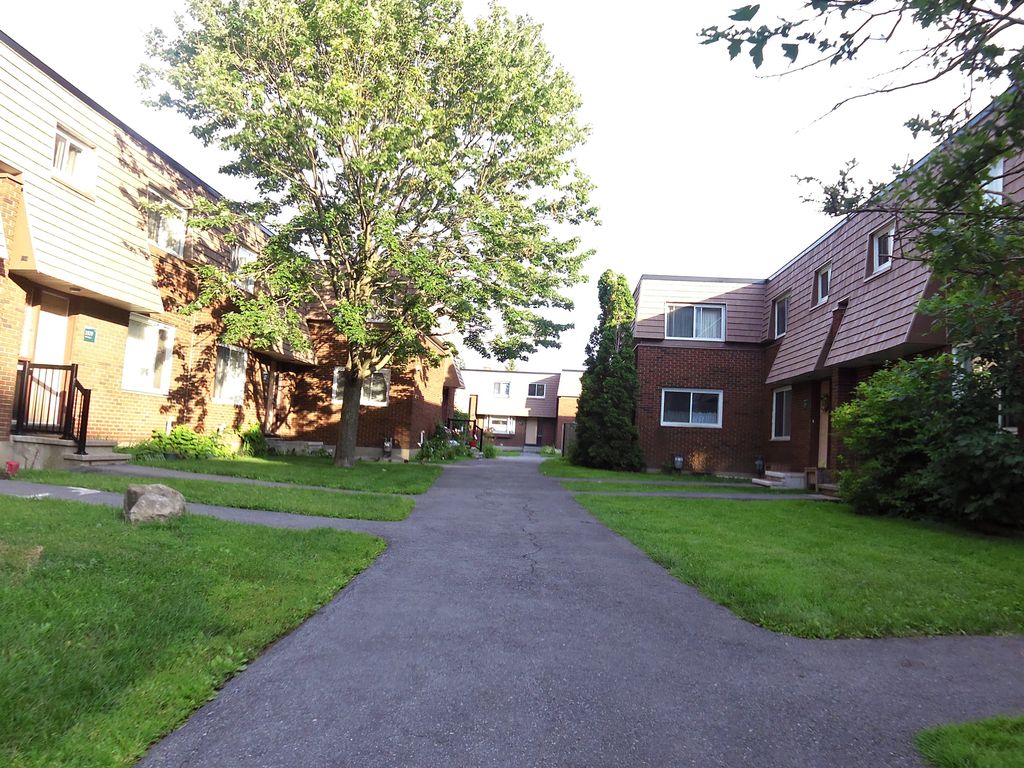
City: ottawa-gatineau